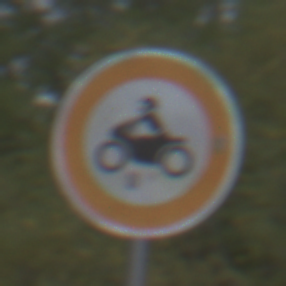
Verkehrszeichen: VerbotKraftraeder
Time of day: Midday
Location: Outdoor (Suburban)
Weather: Overcast
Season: NotSpecified
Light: Natural